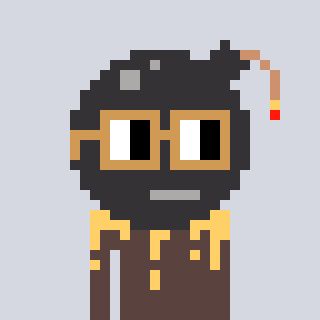
a pixel art character with square brown glasses, a bomb-shaped head and a darkbrown-colored body on a cool background